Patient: sex F, age 56
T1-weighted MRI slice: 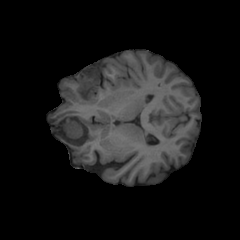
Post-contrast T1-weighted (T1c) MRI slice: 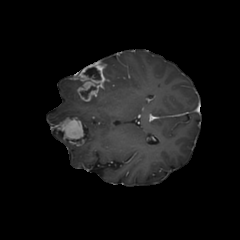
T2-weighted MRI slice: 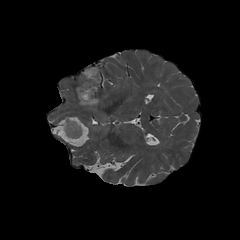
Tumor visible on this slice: yes
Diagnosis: Glioblastoma, IDH-wildtype
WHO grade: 4